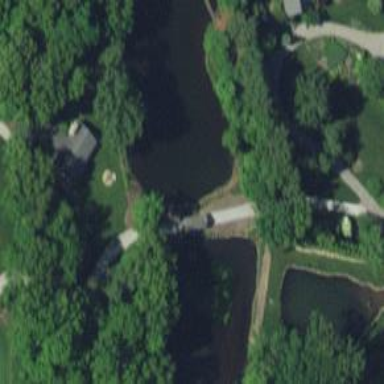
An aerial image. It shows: Covered driveway bridge.